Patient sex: M
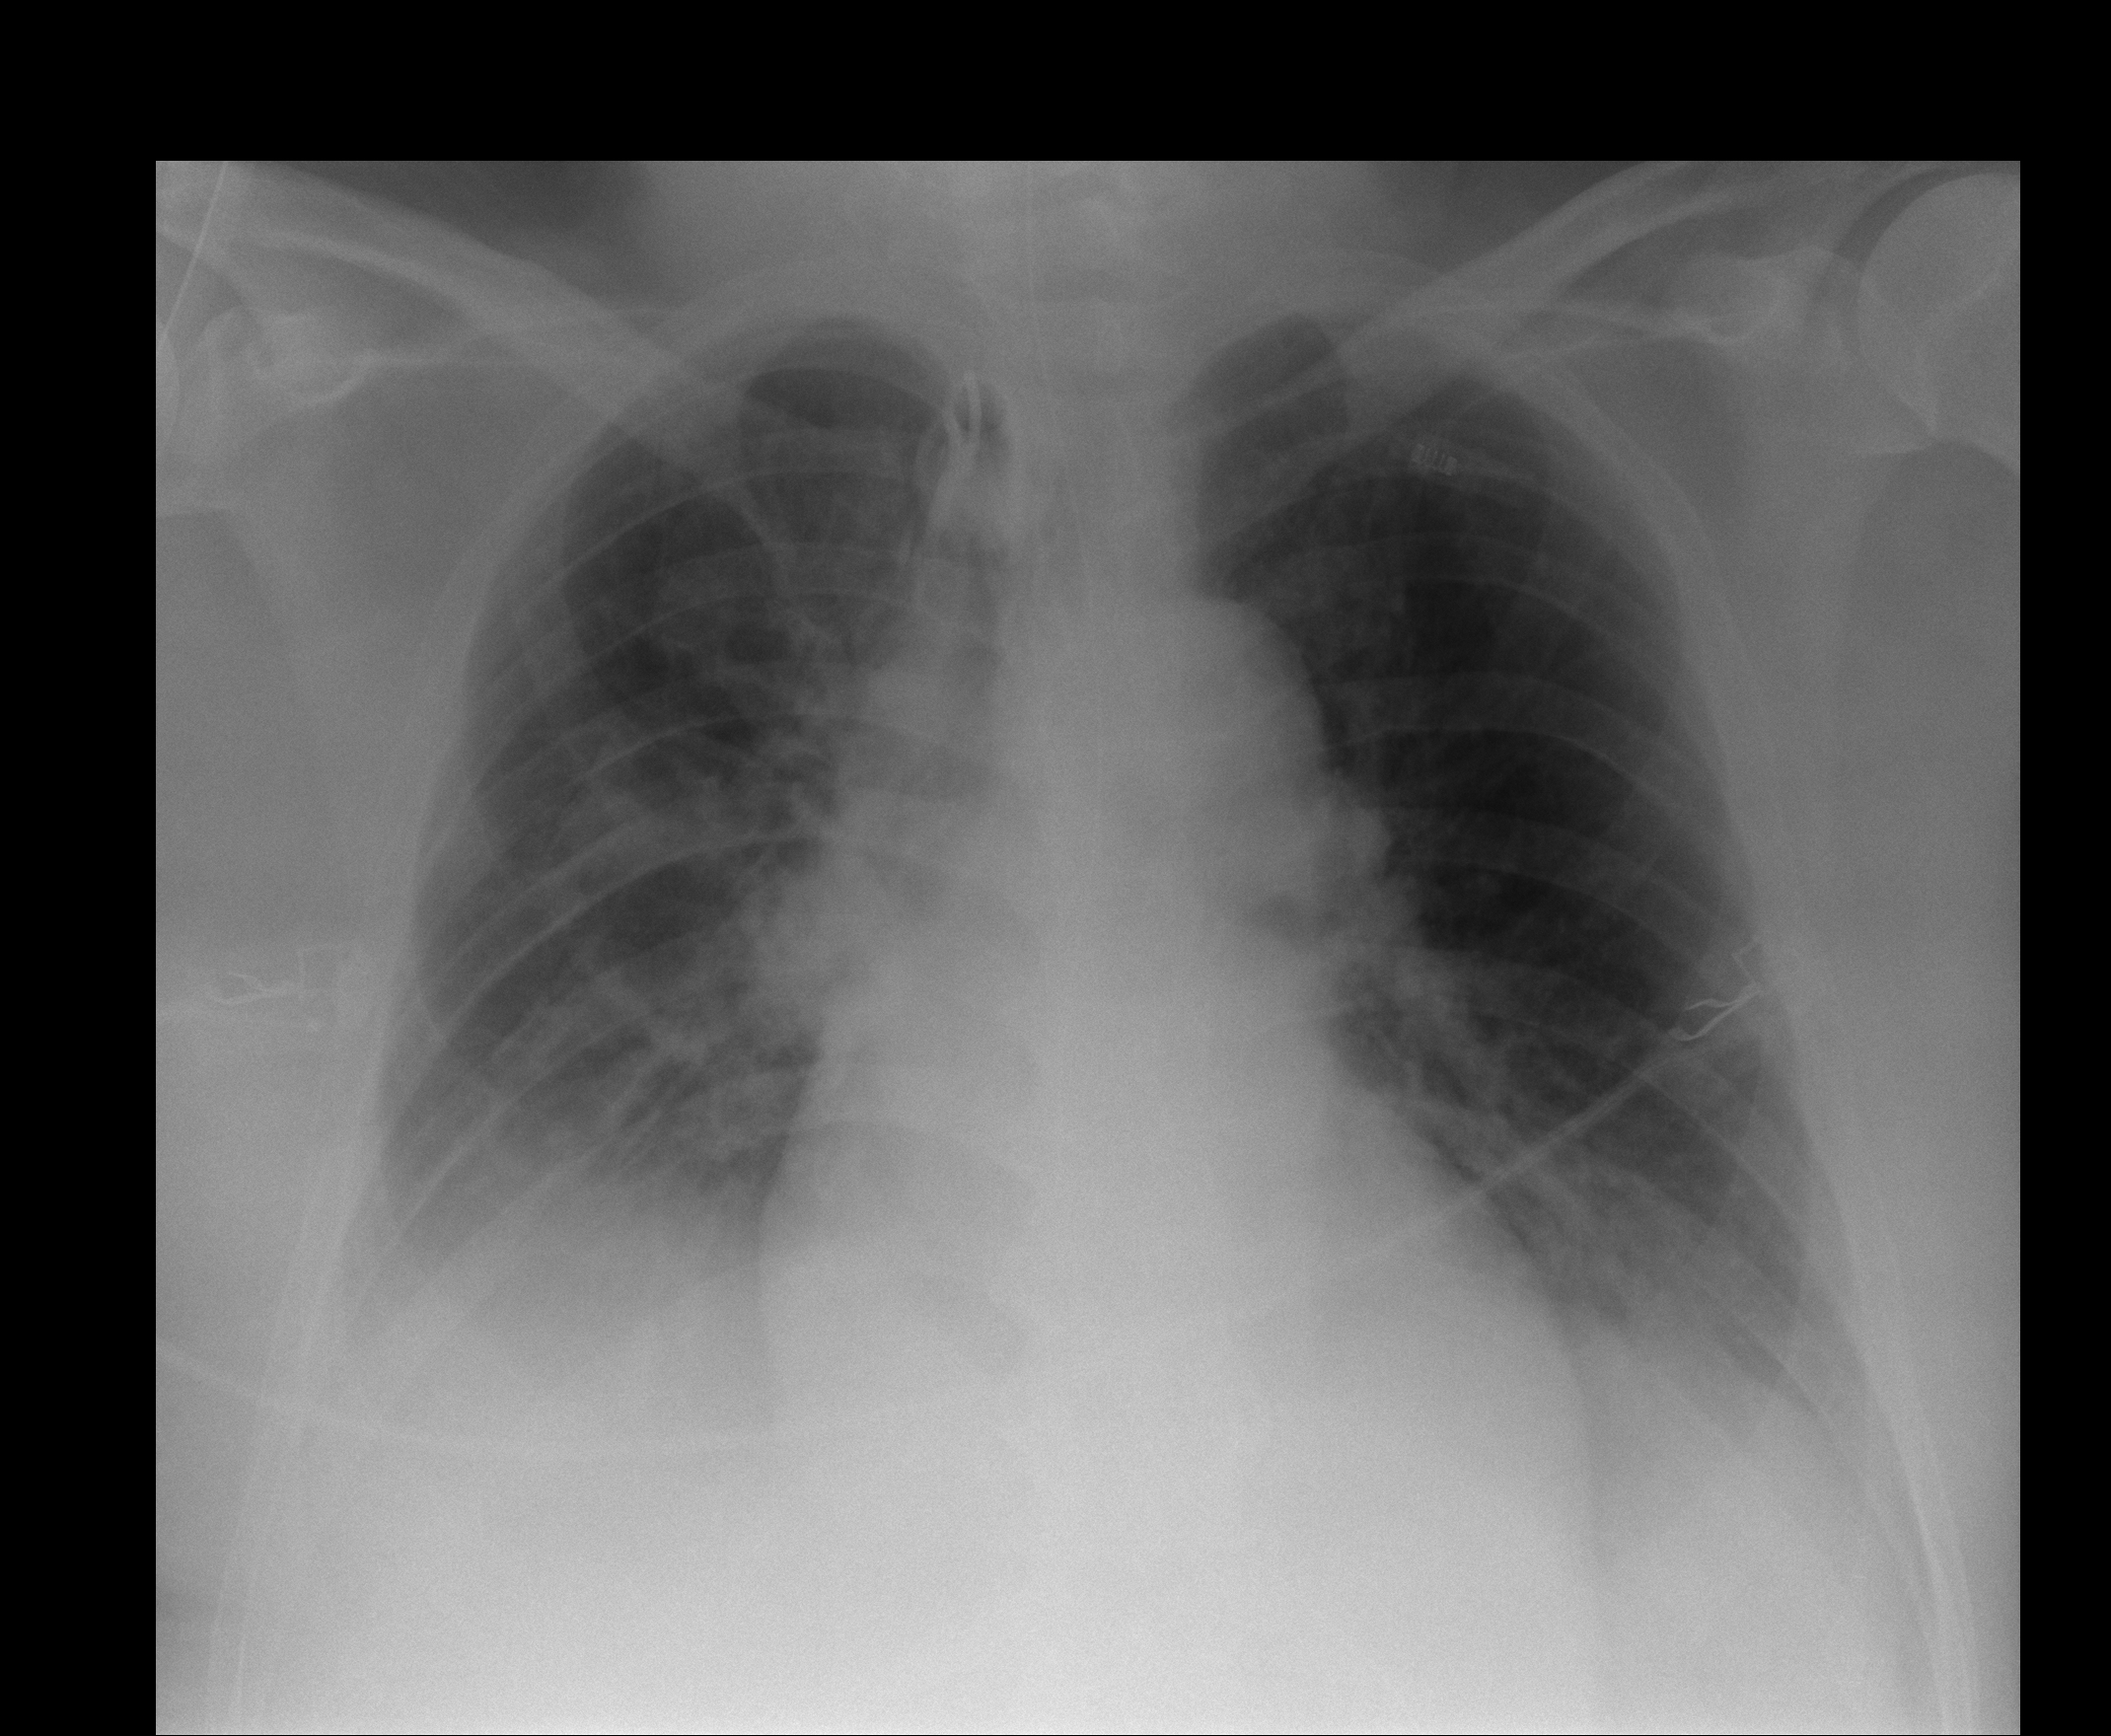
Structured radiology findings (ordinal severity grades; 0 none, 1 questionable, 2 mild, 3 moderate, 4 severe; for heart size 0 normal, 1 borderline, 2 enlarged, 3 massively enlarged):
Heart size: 0
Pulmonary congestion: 1
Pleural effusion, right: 2
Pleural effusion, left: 1
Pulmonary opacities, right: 0
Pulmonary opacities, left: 0
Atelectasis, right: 3
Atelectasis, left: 2